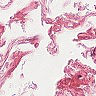
Metastatic tissue present: no